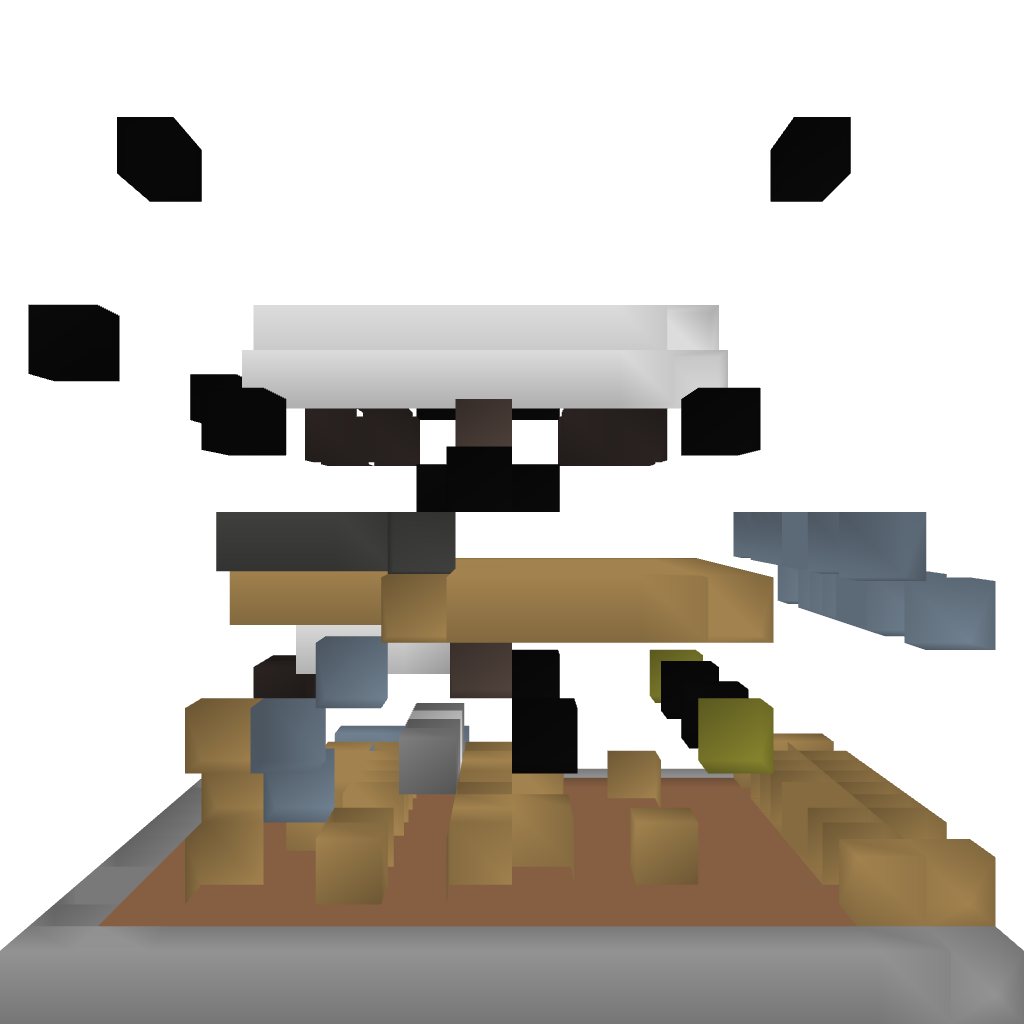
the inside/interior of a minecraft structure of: Depository (Bank)